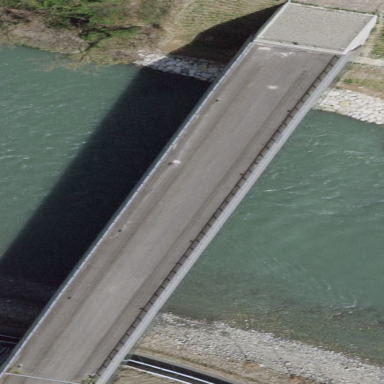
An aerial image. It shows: Bridge with beam structure.